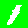
Digit: 1